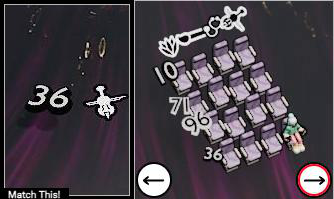
Task: seats
Answer: yes